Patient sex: M
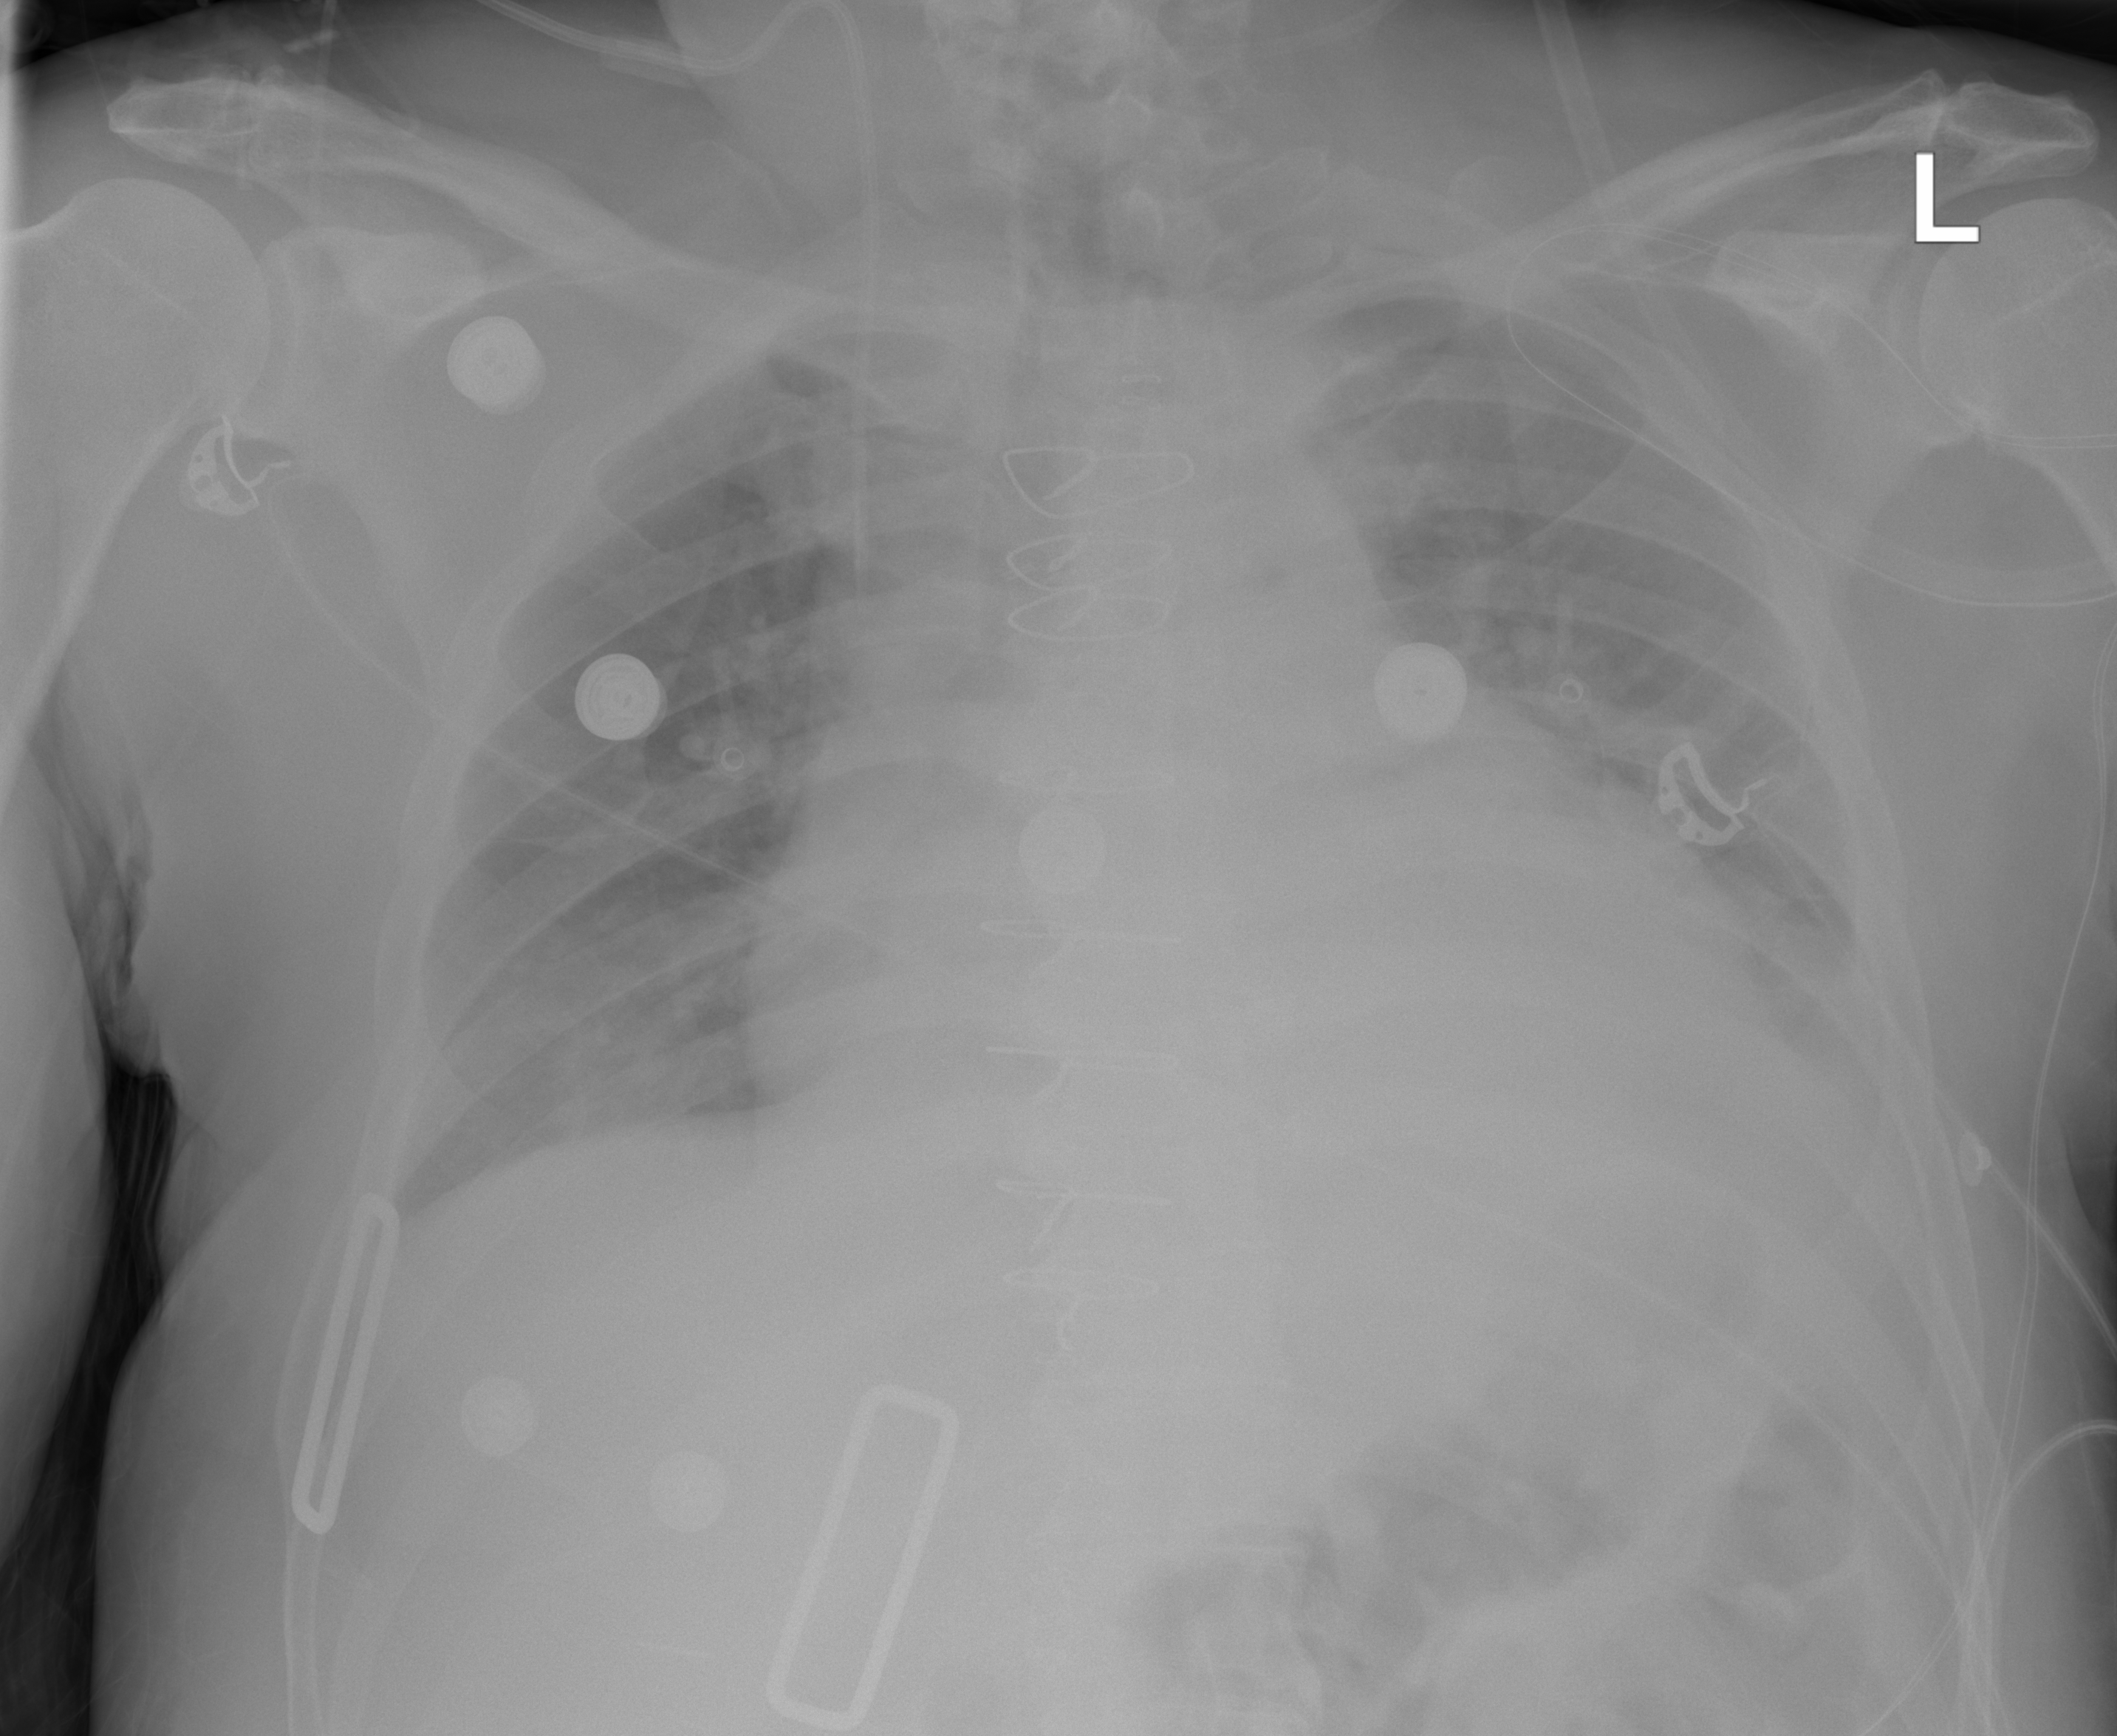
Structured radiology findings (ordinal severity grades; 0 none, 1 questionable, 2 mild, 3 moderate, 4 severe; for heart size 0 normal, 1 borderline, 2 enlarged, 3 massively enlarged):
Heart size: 2
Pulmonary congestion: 0
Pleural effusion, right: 1
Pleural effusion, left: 2
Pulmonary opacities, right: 0
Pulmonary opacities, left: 0
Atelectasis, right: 2
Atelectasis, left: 2